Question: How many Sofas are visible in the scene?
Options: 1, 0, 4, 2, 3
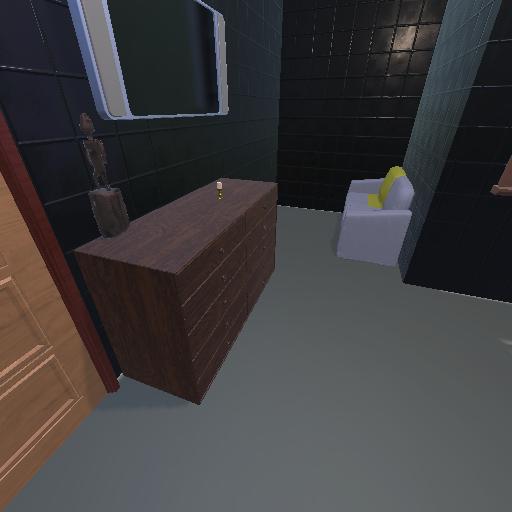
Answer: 1